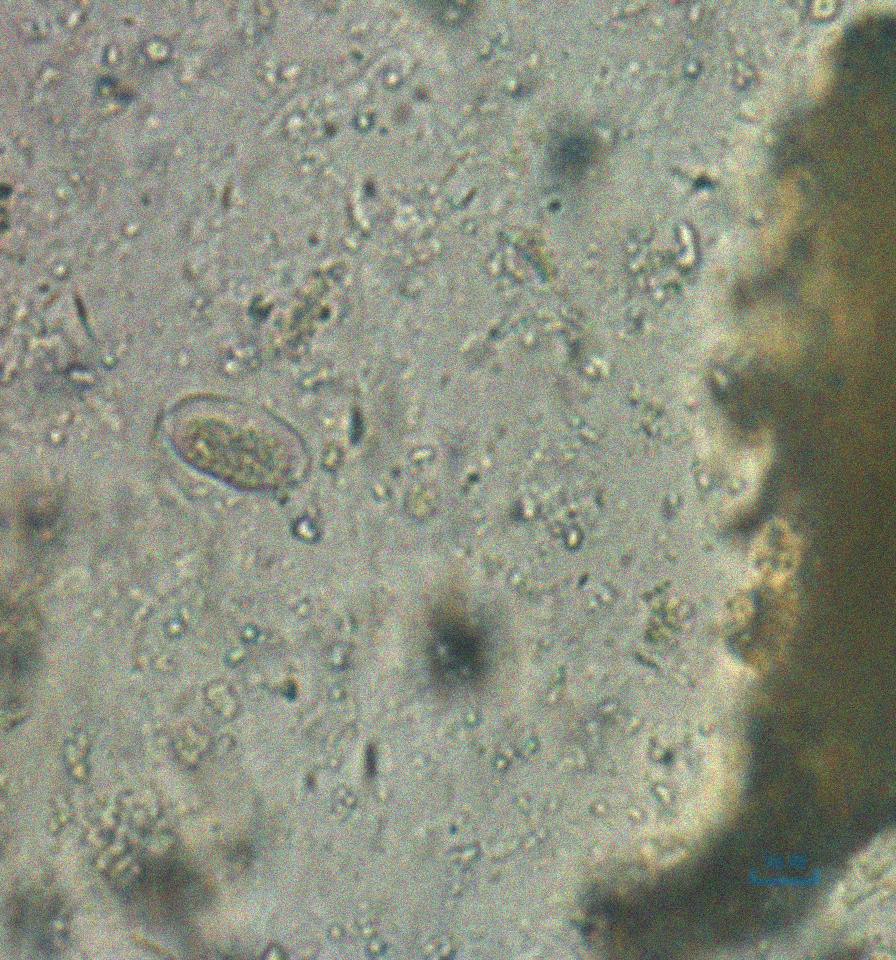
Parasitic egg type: Capillaria philippinensis